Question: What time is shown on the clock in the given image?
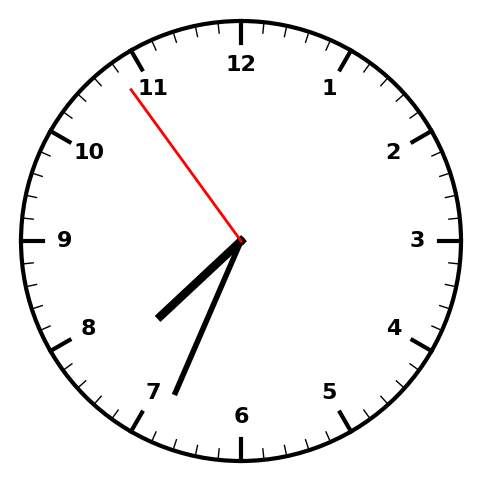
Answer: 07:33:54